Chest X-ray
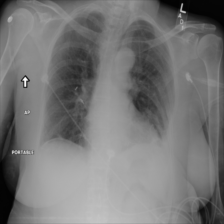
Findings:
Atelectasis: negative
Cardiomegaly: negative
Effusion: negative
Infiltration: negative
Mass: negative
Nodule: negative
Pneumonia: negative
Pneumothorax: negative
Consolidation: negative
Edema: negative
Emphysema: negative
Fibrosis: negative
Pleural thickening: negative
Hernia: negative